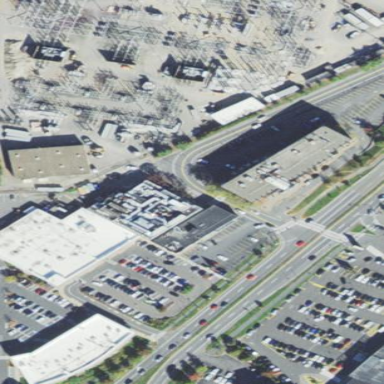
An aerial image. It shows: Retail area.